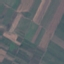
Label: AnnualCrop